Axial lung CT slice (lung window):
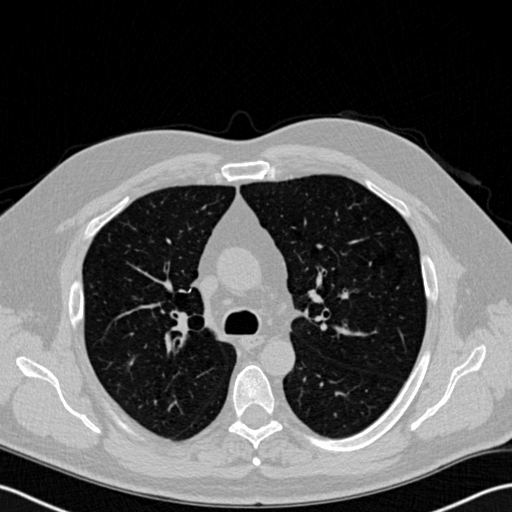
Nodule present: no